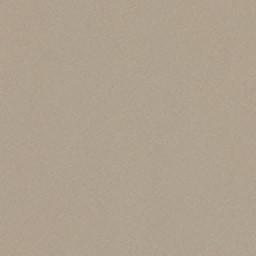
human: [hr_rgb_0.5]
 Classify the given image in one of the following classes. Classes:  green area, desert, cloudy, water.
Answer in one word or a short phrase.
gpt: desert